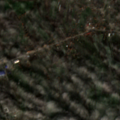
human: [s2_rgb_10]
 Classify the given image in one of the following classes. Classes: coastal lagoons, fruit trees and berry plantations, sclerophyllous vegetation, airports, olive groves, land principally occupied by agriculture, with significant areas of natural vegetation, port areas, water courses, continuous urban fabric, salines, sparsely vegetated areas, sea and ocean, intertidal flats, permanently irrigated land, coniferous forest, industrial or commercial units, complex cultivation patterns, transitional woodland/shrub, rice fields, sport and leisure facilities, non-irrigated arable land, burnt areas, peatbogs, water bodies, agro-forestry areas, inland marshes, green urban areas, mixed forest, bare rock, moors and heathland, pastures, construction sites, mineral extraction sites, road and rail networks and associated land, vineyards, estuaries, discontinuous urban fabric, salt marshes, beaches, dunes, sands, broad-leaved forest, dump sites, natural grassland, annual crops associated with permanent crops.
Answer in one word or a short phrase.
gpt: discontinuous urban fabric, non-irrigated arable land, complex cultivation patterns